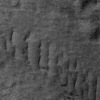
Label: not_dusty